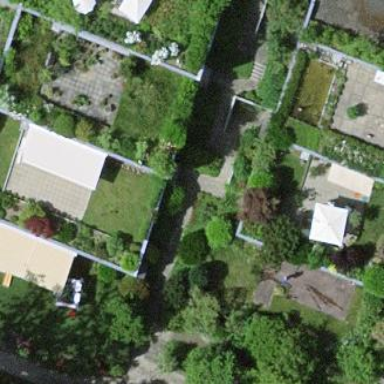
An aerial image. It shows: Terrace building.